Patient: sex M, age 46
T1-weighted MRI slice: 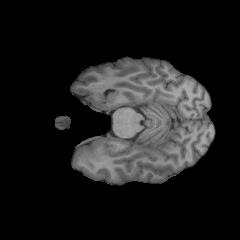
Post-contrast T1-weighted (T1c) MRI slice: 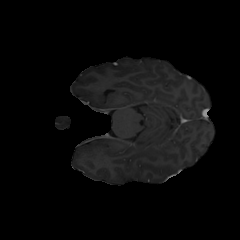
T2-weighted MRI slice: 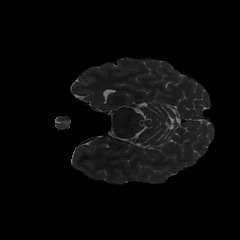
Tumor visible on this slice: no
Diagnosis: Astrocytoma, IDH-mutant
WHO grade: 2